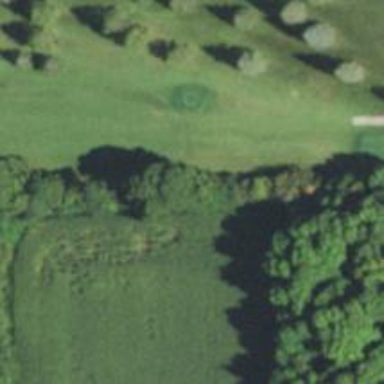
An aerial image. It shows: View of golf hole.